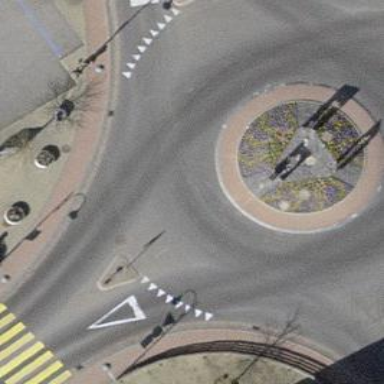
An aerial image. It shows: Primary highway with asphalt surface encircling roundabout. The right sidewalk has raised paving stones and kerb.